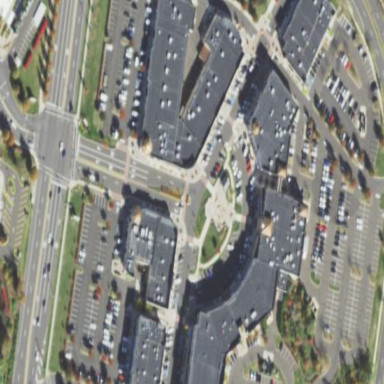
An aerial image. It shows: Retail building.